RGB frame:
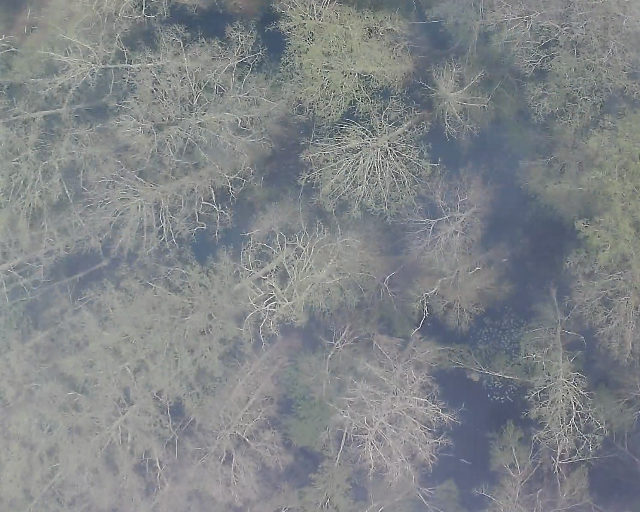
Thermal frame:
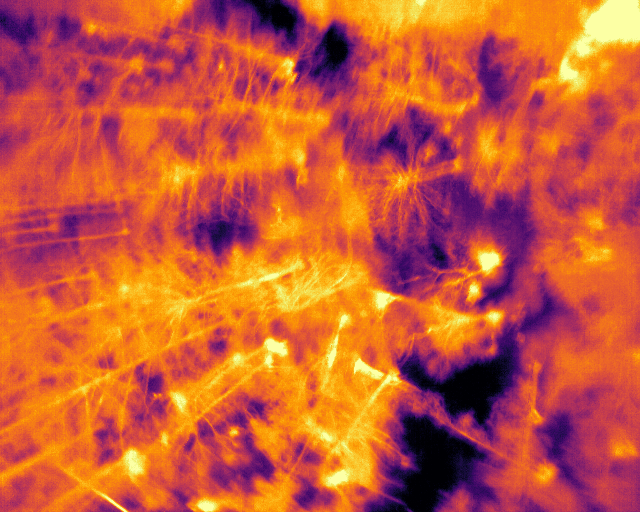
Captured: 2026-02-26 03:44:53
Pixels at or above 80 °C: 0 (fraction of frame: 0)